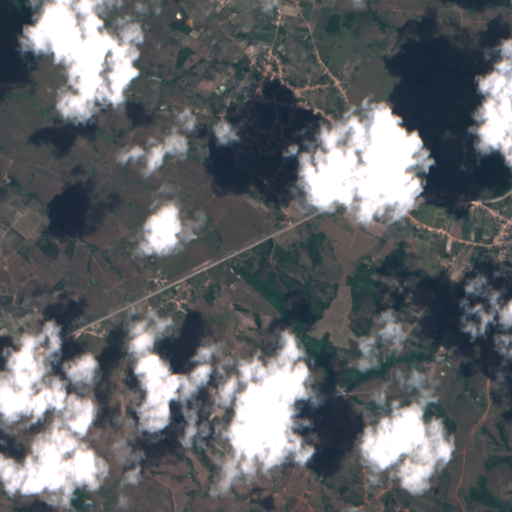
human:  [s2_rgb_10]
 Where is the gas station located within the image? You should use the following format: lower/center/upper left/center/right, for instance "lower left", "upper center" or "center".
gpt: The gas station is located in the center right of the image.
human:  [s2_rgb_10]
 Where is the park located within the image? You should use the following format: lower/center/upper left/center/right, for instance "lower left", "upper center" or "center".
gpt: The park is located in the center right of the image.
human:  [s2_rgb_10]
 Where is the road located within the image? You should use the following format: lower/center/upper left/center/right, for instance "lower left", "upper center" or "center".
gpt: There is no road in the image.